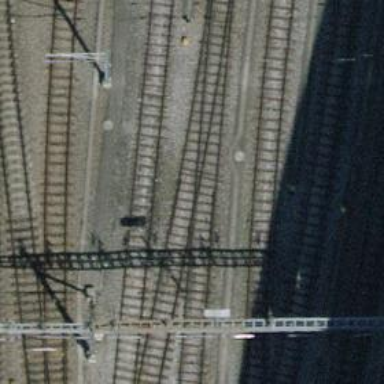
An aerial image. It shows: Rail yard with electrified rails and single track.